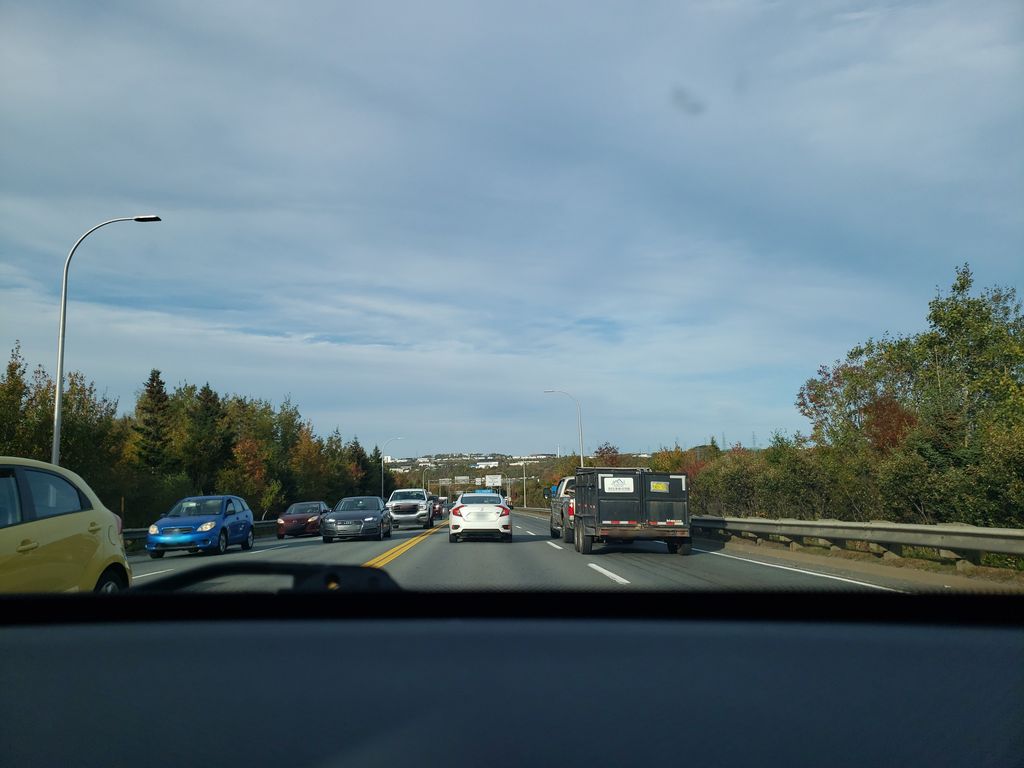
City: halifax